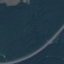
Label: Highway